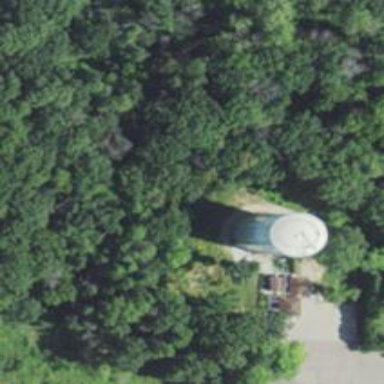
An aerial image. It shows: Water tower that is man-made.